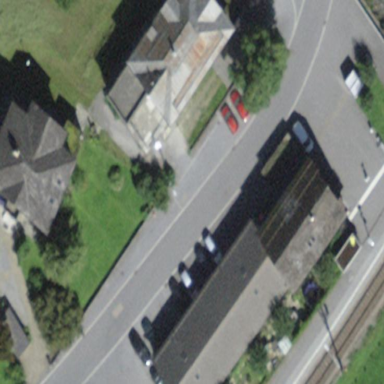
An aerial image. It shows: Transportation building.